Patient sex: M
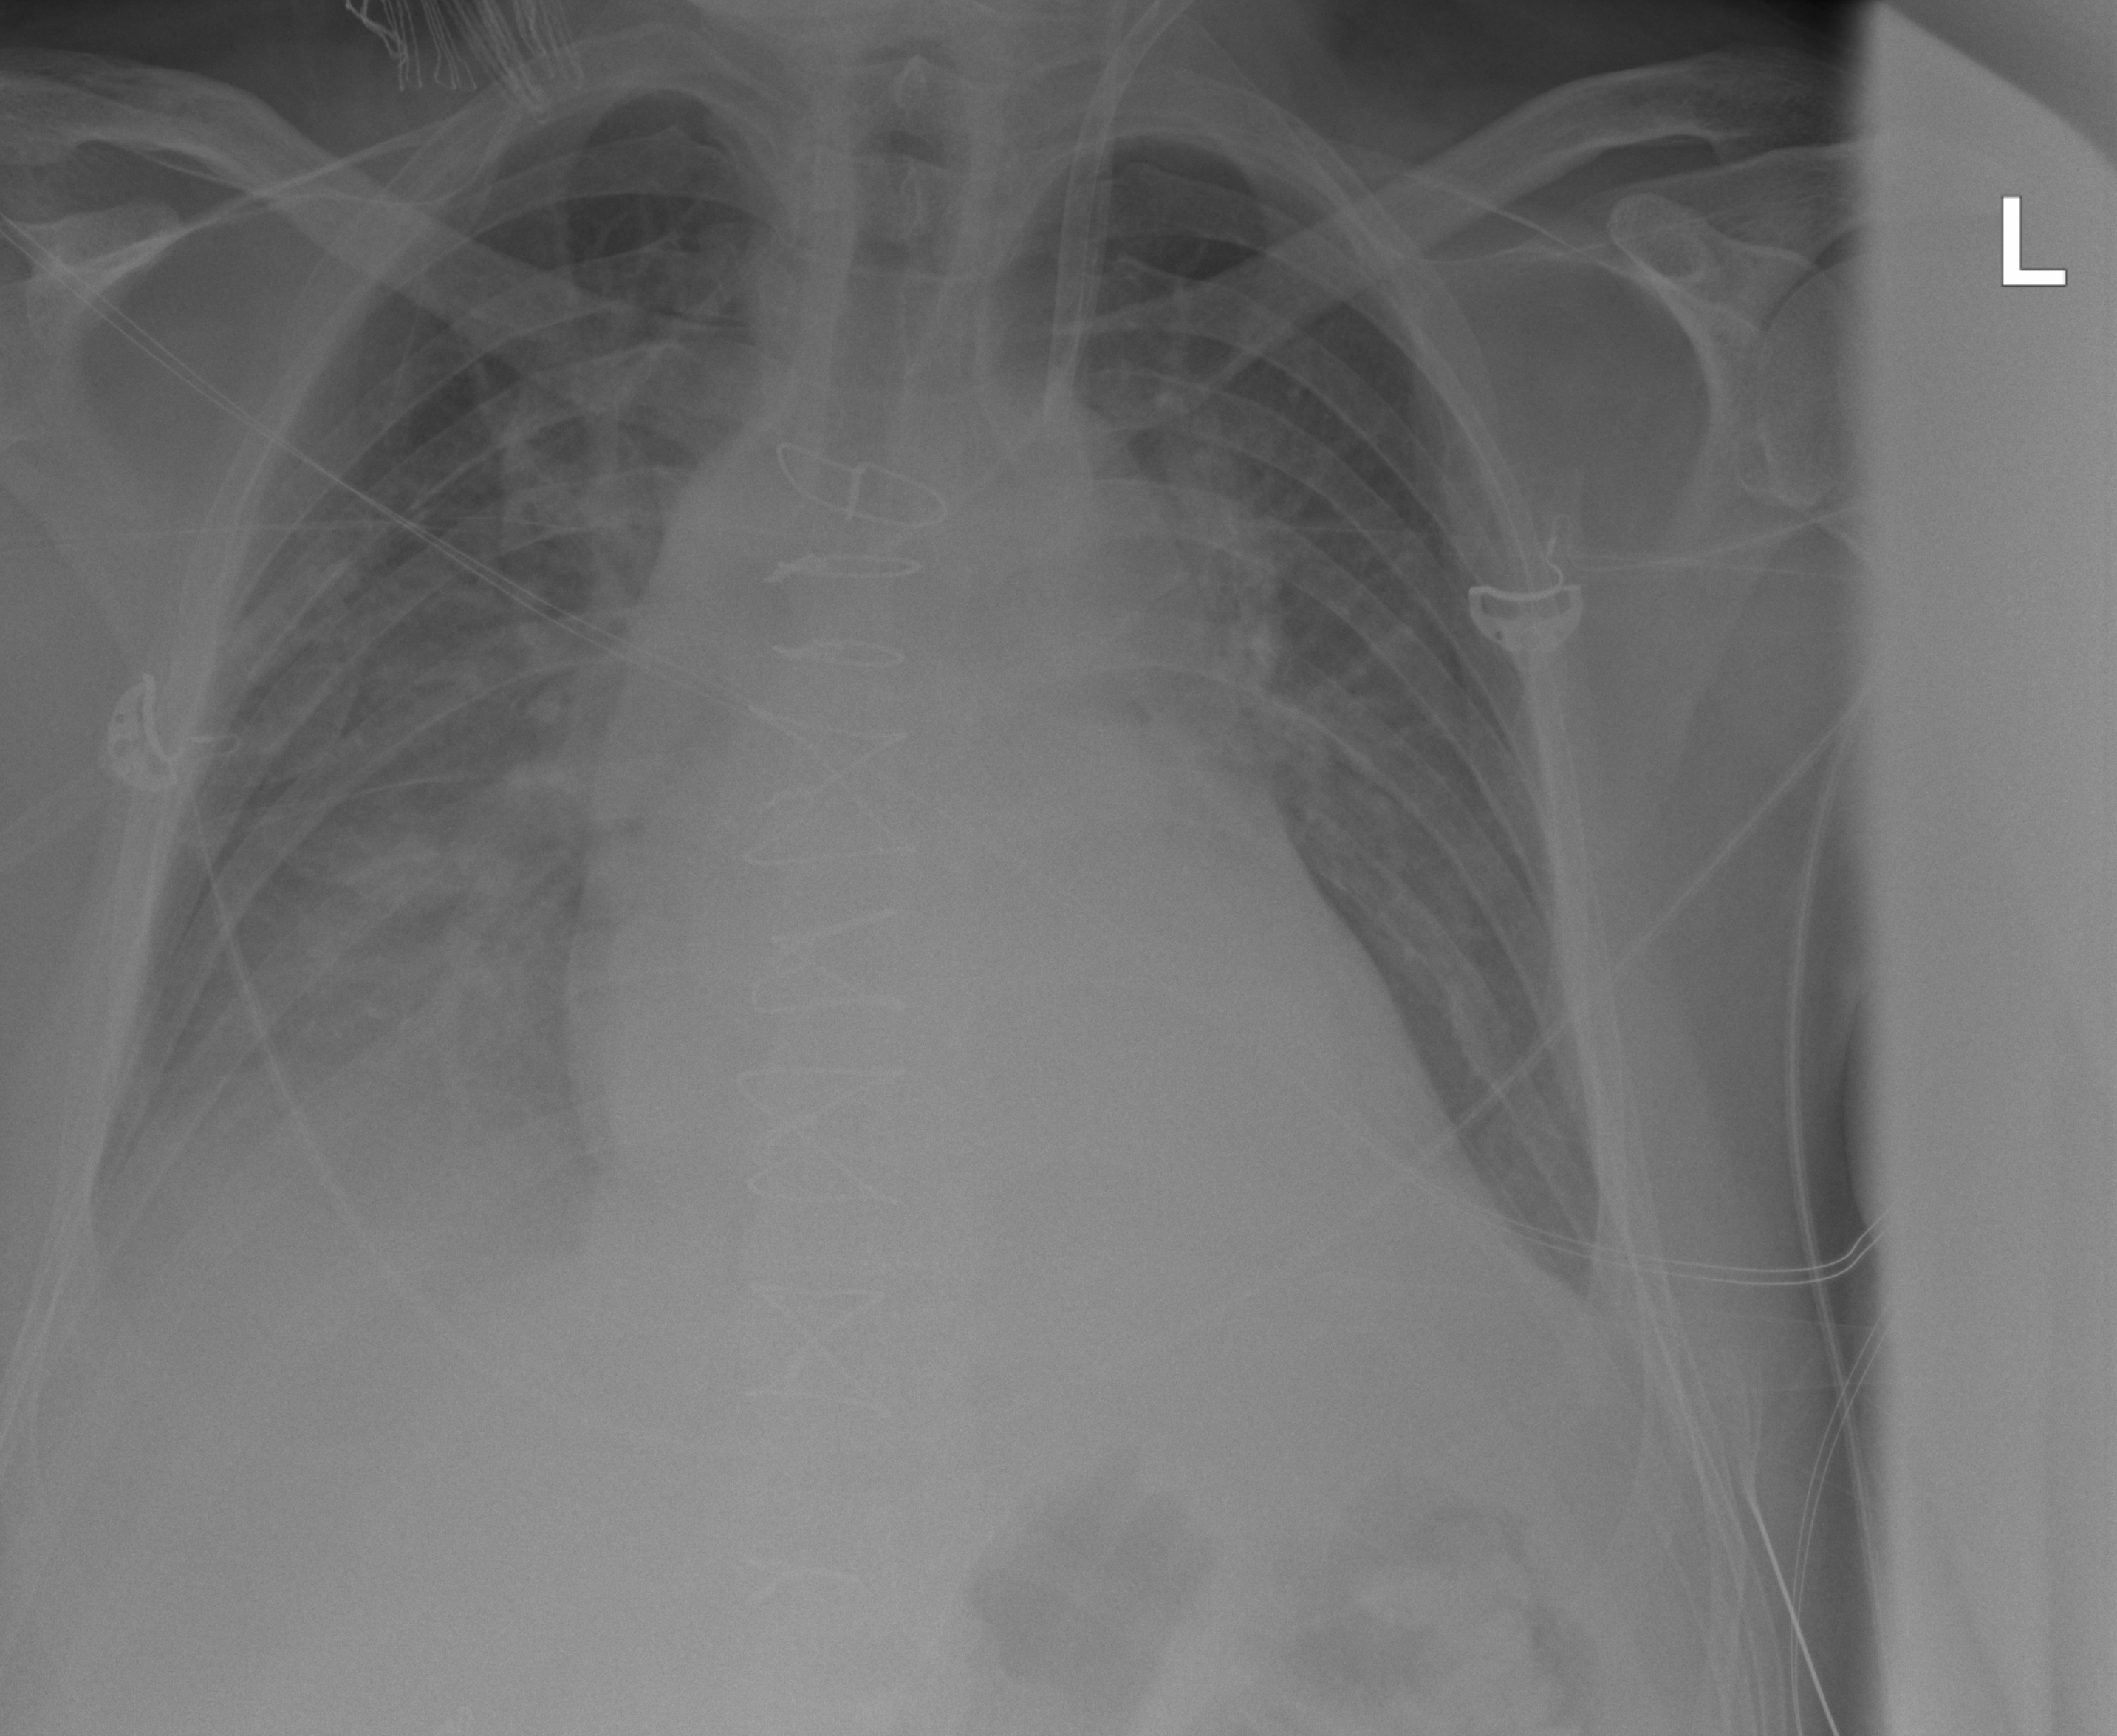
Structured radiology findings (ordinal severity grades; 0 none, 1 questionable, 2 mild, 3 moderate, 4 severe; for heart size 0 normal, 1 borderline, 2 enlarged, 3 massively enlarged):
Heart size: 2
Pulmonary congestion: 2
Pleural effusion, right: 2
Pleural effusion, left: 1
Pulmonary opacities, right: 2
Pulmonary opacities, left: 0
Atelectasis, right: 2
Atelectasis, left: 0